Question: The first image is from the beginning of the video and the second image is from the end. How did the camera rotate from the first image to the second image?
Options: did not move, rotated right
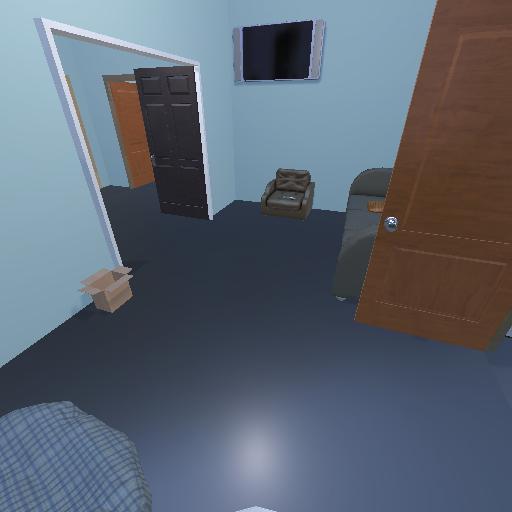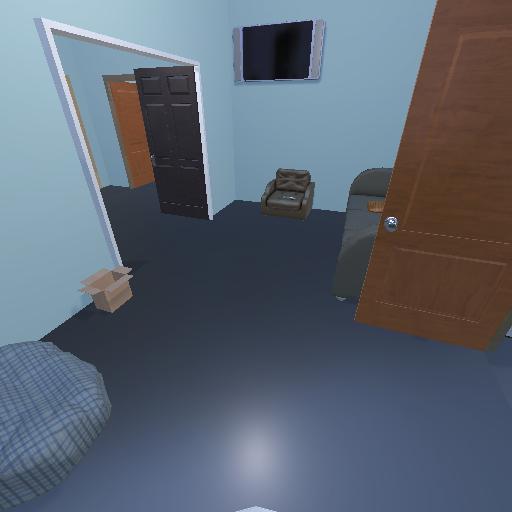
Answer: did not move